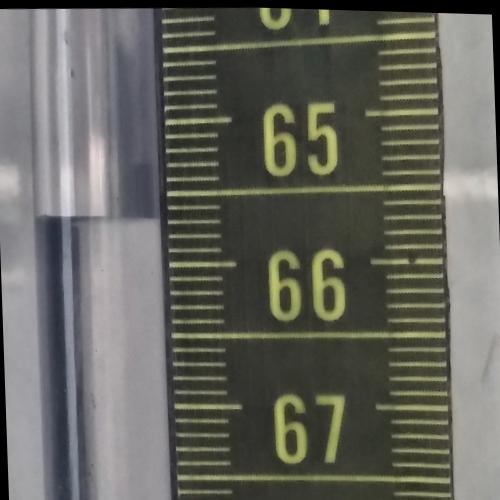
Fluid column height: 65.7 cm